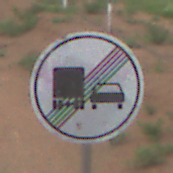
Verkehrszeichen: EndeUeberholverbotKraftfahrzeuge
Umgebung: Outdoor, Nature
Tageszeit: SunriseSunset
Wetter: PartlyCloudy
Licht: Natural
Jahreszeit: NotSpecified
Kontrast: LowContrast